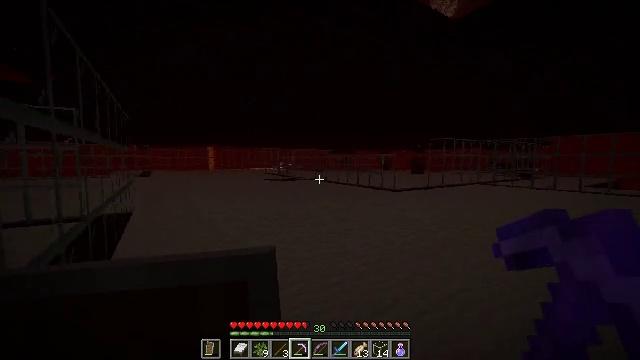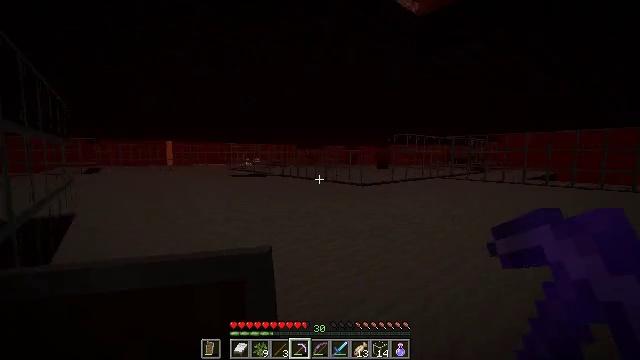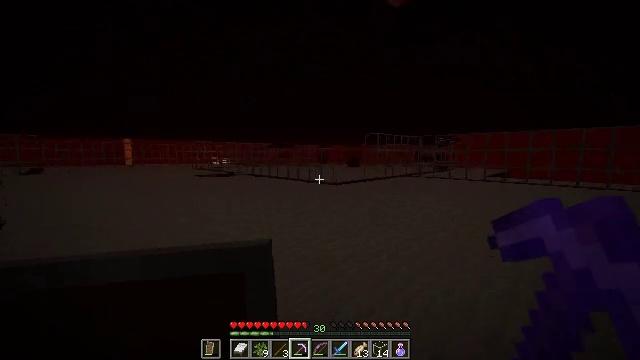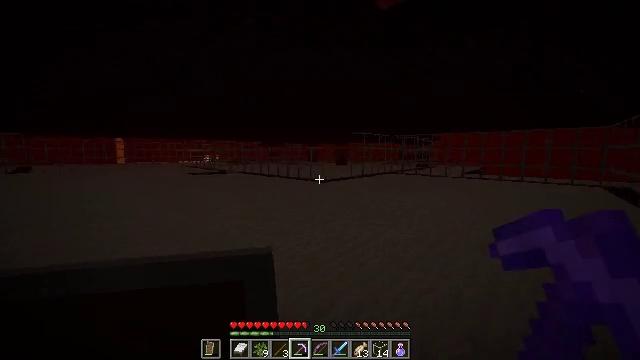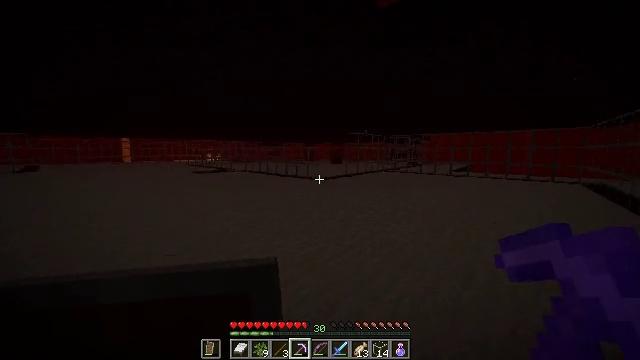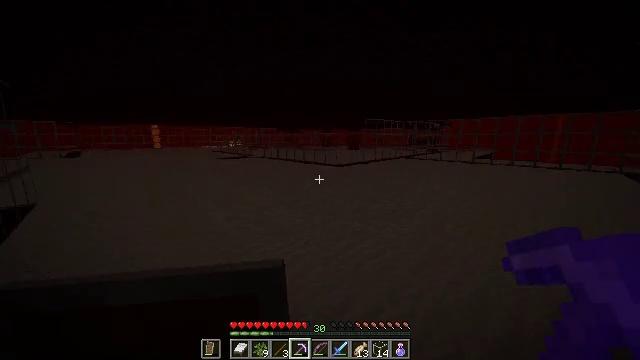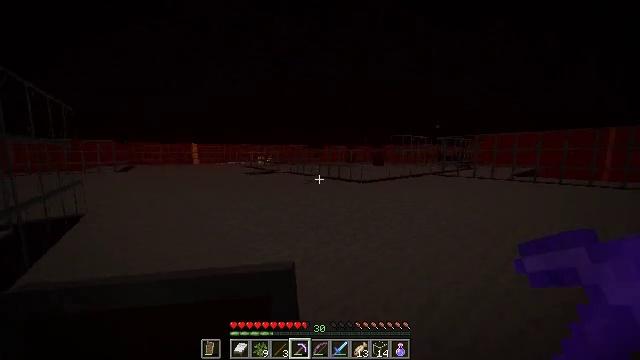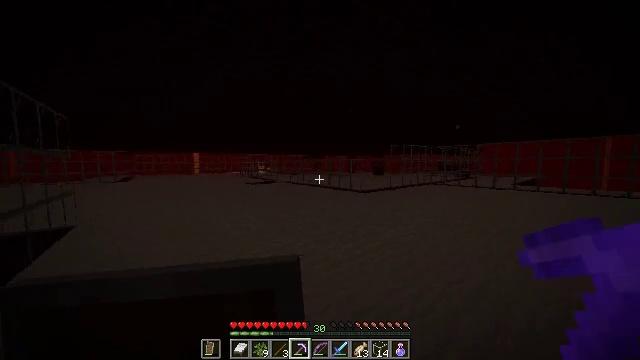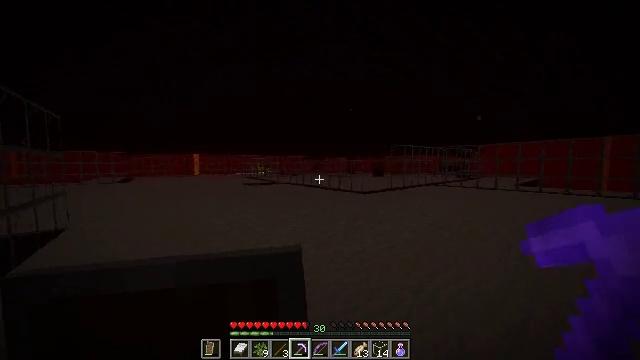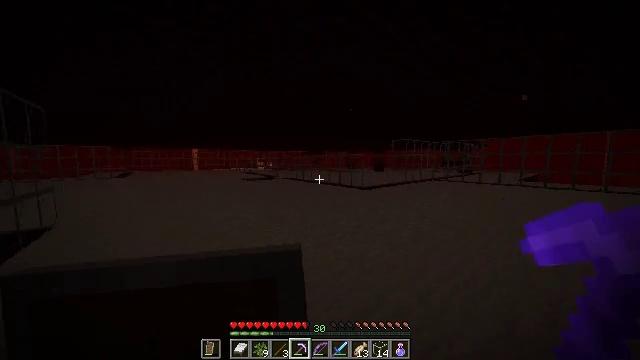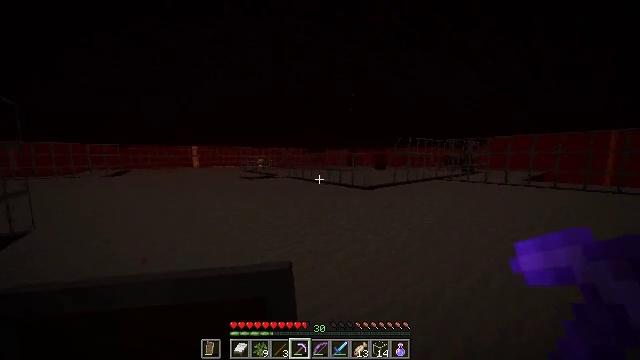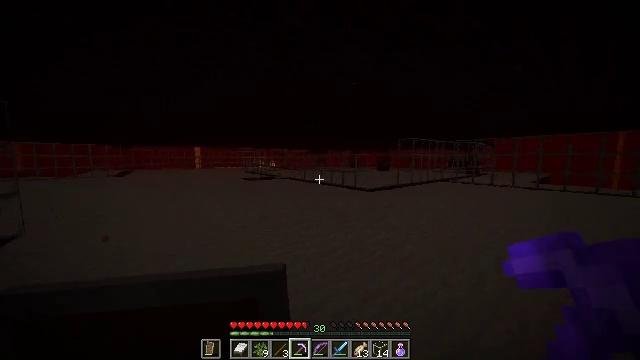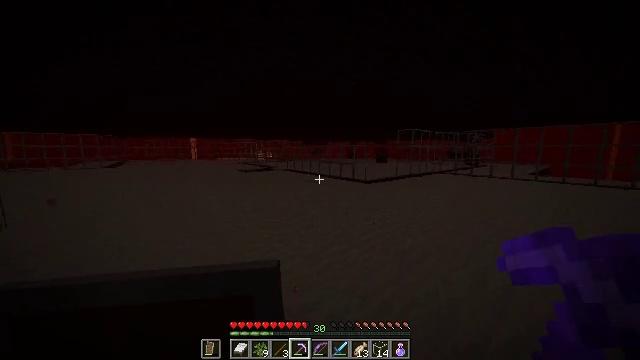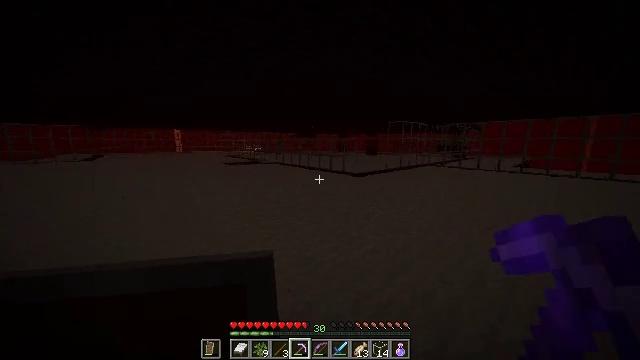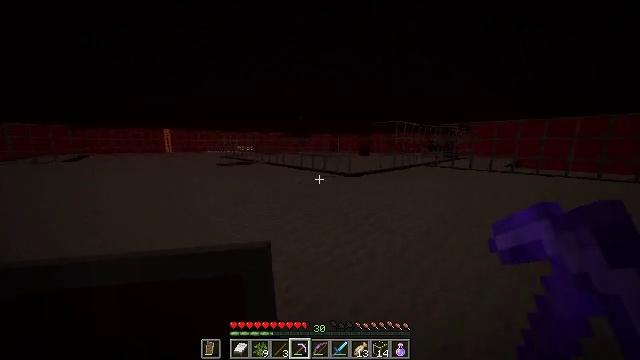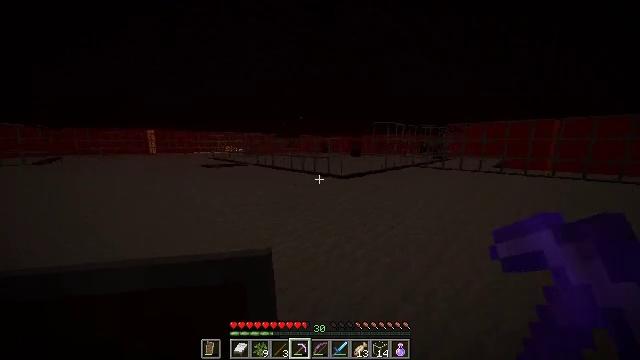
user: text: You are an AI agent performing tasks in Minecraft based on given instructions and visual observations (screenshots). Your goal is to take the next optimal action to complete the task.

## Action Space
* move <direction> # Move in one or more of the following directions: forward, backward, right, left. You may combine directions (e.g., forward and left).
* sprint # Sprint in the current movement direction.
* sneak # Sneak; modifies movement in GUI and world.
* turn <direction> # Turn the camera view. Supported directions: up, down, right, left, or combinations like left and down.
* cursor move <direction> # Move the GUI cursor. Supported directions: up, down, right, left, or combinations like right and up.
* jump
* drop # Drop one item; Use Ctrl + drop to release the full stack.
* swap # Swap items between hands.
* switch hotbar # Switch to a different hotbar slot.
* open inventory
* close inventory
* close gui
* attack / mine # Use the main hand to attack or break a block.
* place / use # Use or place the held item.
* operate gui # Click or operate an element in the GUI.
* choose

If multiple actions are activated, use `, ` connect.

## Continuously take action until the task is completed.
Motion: motion action
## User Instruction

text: Gather some nether bricks.
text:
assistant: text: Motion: turn right and down
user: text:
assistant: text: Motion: move forward, turn right
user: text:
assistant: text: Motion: move forward, turn right
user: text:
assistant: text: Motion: move forward
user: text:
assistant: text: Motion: move forward, turn left and down
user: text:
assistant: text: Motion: move forward, turn left and up
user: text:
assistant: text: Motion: move forward, turn up
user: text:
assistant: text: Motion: move forward
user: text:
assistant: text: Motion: move forward, turn down
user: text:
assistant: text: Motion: move forward
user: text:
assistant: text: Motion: move forward
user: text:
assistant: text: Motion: move forward, turn down
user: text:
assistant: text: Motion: move forward, turn right and down
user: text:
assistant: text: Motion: move forward, turn right
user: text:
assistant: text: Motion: move forward, turn right
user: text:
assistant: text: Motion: move forward, turn right
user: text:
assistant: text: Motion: move forward, turn right
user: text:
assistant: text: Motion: move forward, turn right
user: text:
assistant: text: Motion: move forward, turn right
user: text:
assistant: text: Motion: move forward, turn right
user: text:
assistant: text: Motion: move forward, turn right
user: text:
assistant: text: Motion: move forward, turn right
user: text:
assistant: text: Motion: move forward
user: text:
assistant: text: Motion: move forward
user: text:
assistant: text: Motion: move forward
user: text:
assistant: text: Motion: move forward
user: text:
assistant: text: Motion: move forward, jump
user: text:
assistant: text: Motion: move forward, jump
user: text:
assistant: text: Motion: move forward, jump
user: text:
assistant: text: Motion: move forward, jump